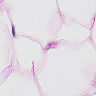
Metastatic tissue present: no